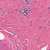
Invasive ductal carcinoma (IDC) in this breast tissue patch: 1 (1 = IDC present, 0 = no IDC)